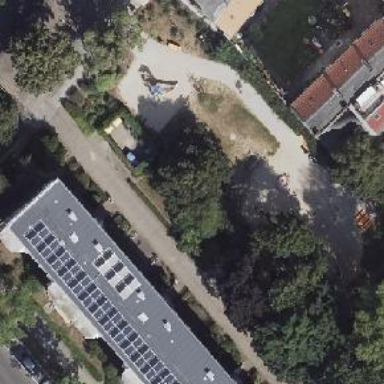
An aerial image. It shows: Playground featuring hill.